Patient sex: M
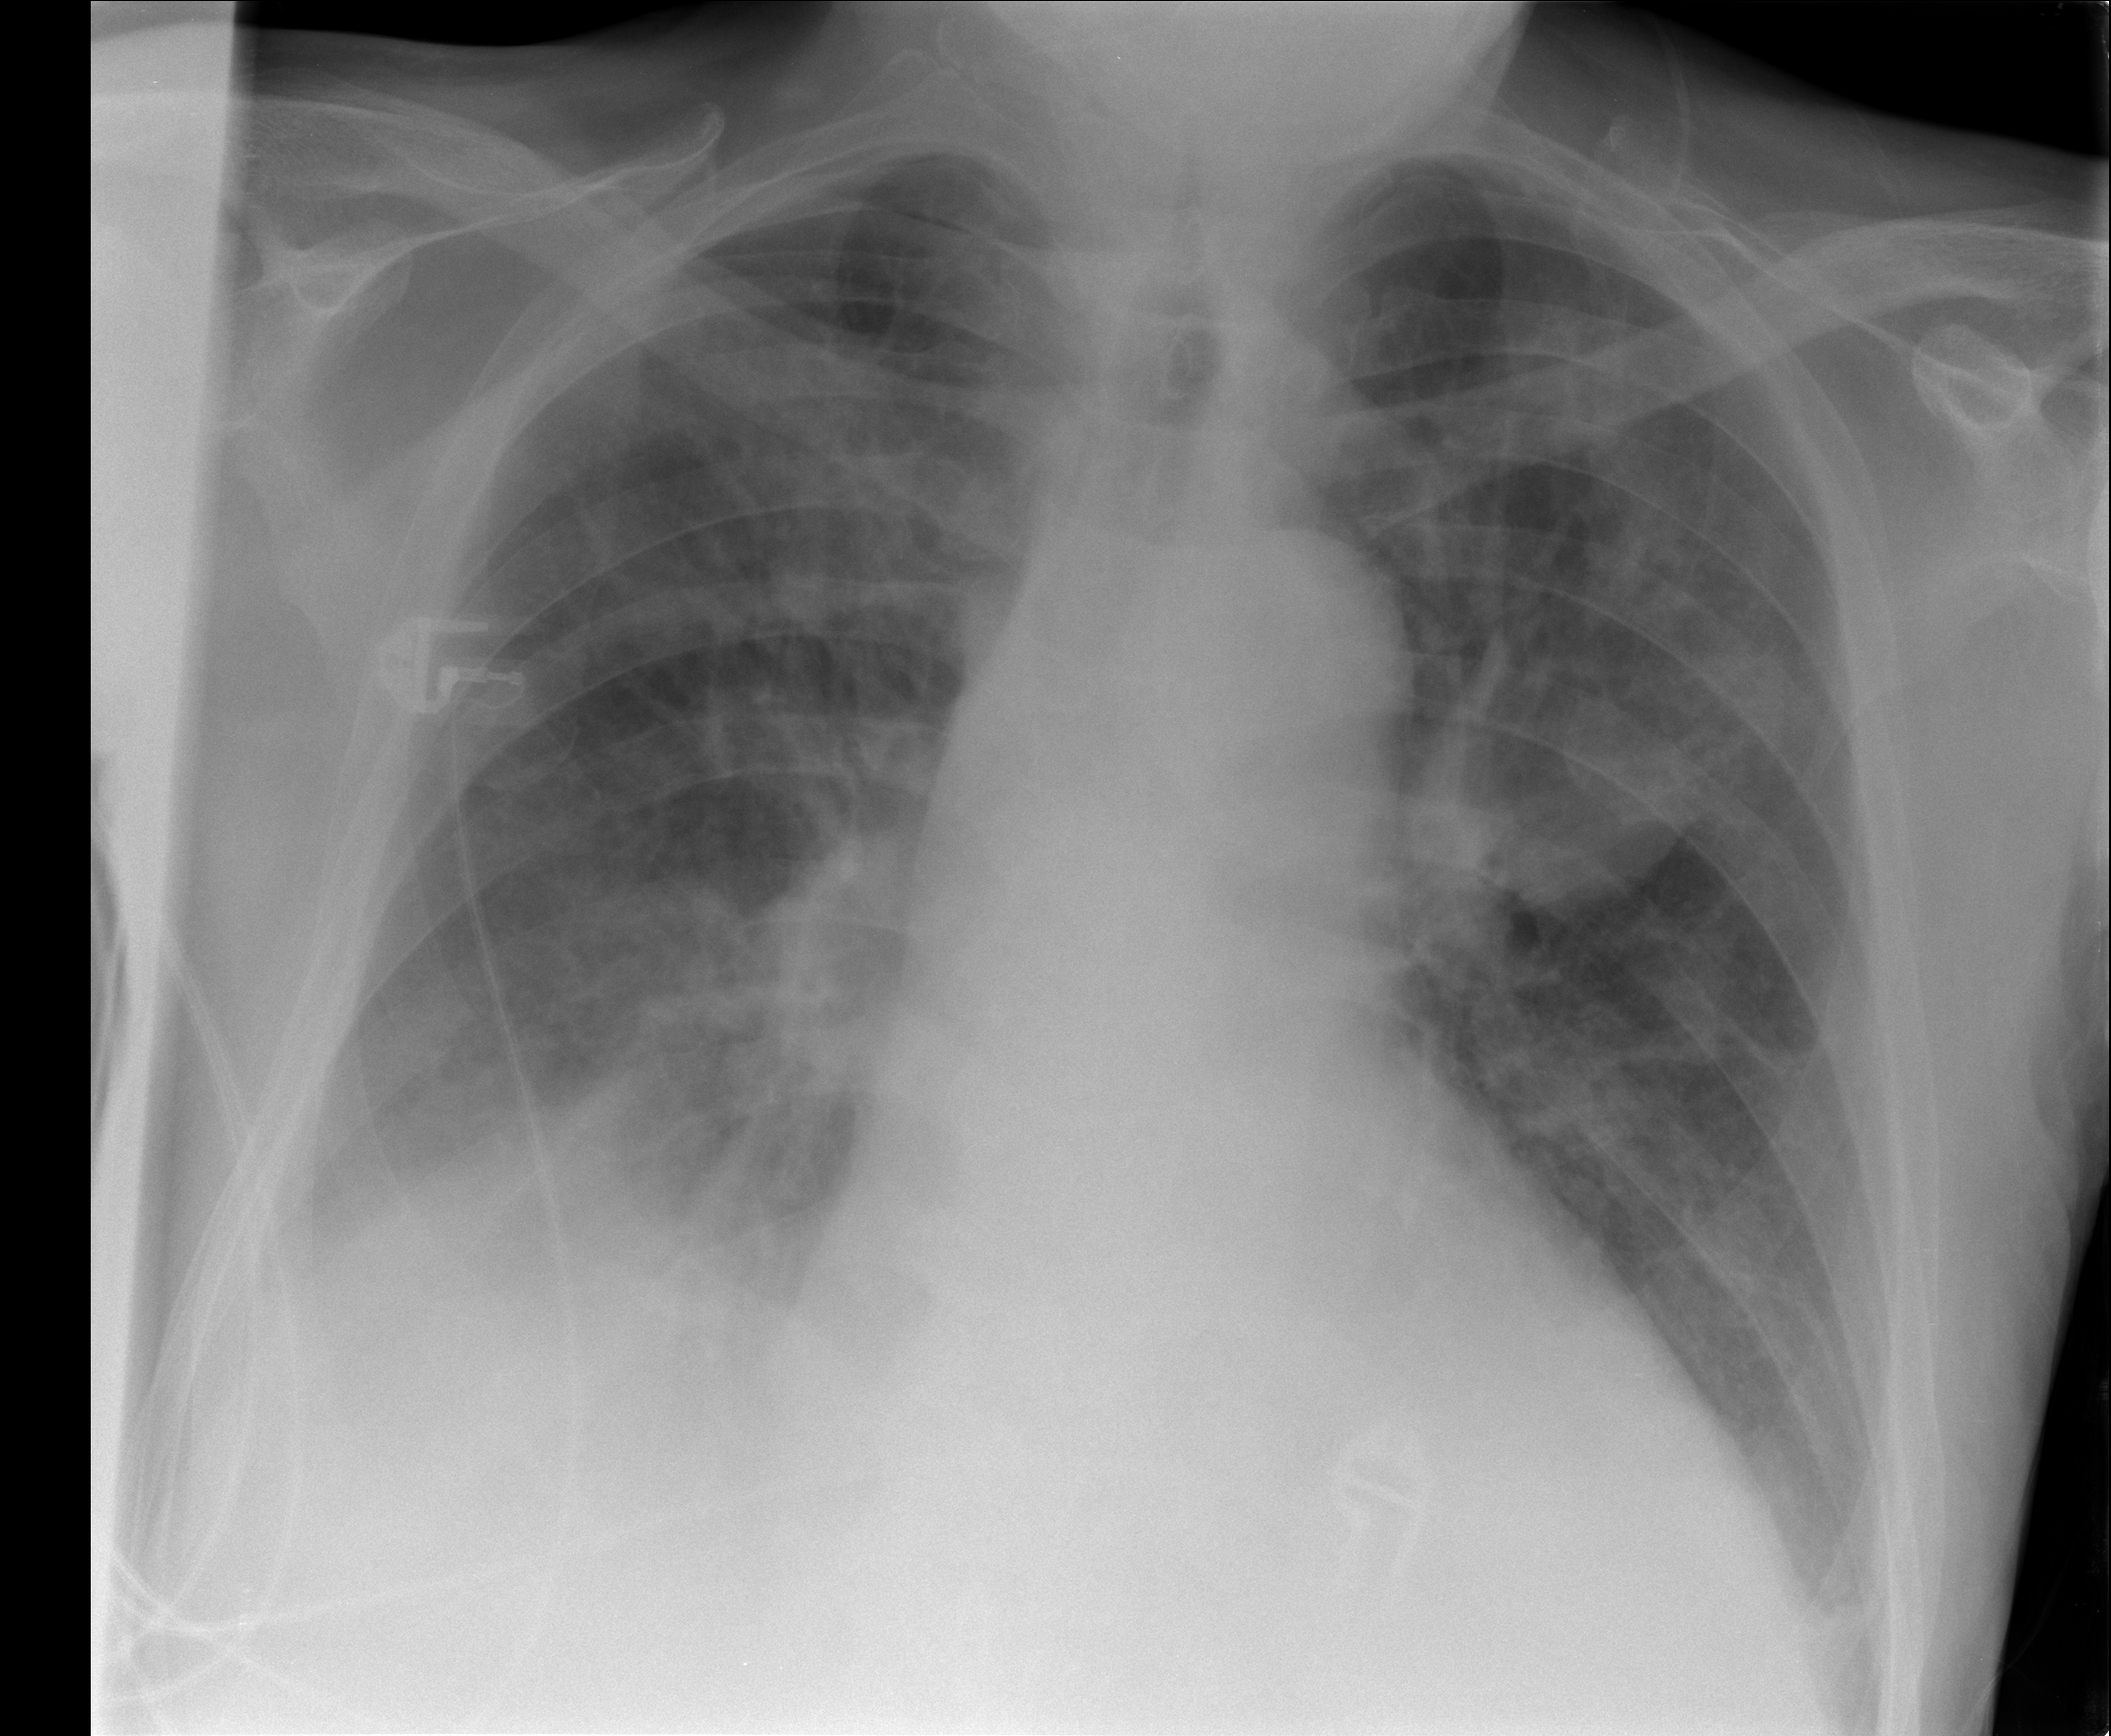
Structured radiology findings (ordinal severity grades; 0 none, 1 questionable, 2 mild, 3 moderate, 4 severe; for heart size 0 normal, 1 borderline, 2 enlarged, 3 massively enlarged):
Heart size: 2
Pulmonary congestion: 2
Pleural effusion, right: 2
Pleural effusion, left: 2
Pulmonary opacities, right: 2
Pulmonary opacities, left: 0
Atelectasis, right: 2
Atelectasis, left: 2